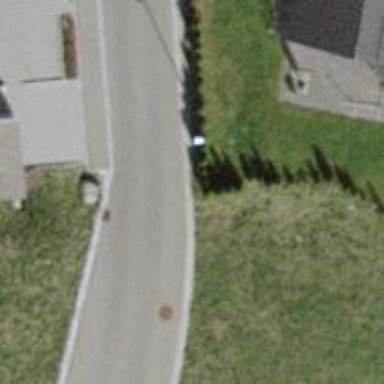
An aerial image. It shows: Sidewalk.